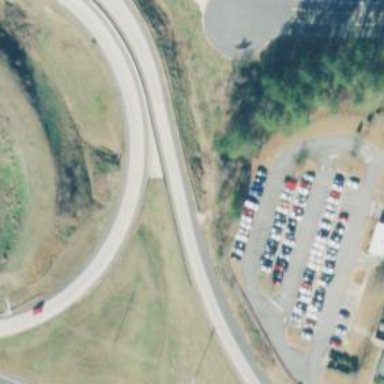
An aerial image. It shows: Trunk link highway.